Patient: sex F, age 43
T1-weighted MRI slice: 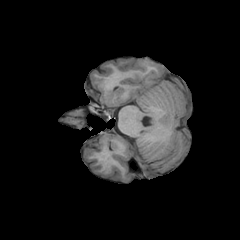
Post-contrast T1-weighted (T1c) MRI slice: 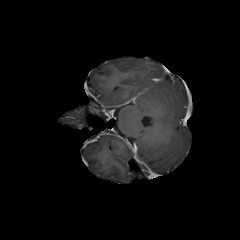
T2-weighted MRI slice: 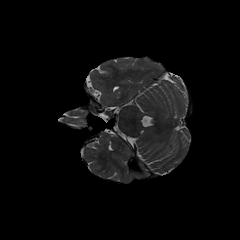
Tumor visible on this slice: no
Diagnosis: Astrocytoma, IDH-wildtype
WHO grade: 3